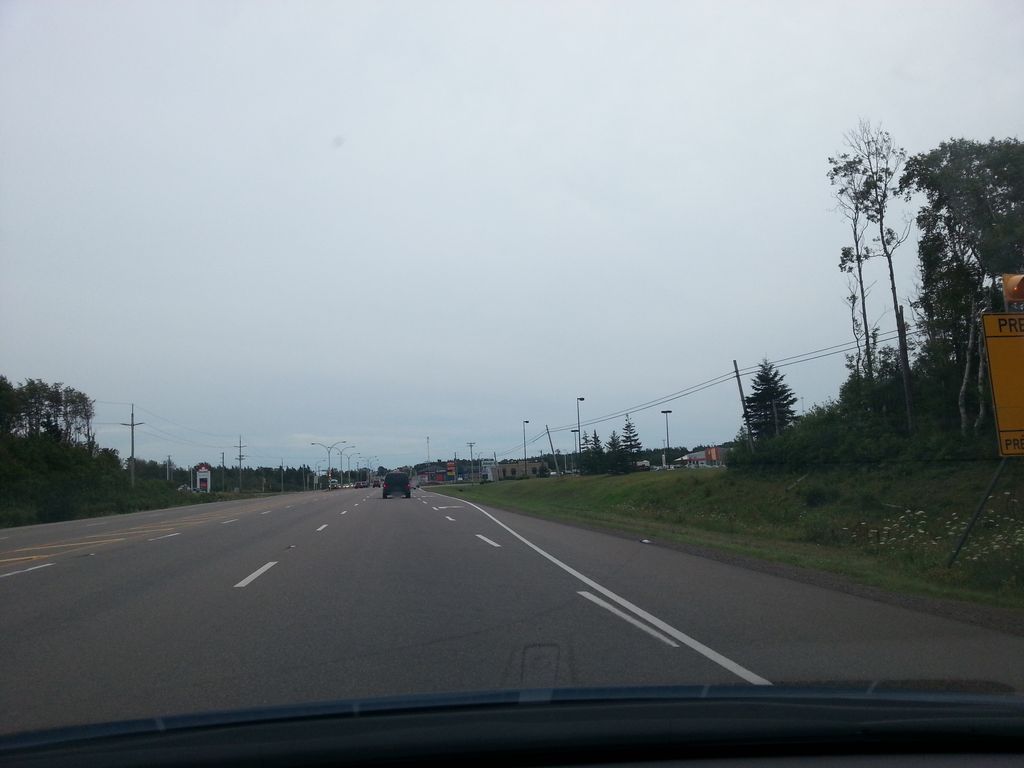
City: charlottetown